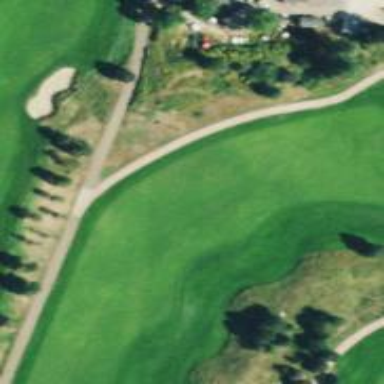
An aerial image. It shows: Golf hole.